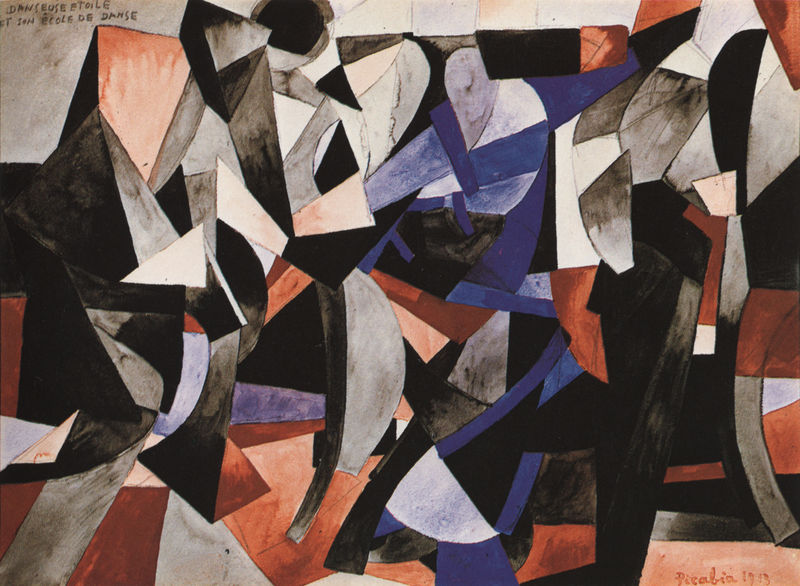
Titel: Stella ballerina e la sua scuola di ballo
Künstler: Francis Picabia
Standort: New York (New York)
Institution: The Metropolitan Museum of Art
Schlagwörter: blau, hand, kampf, kopf, mann, weiß, aquarell, dreieck, kubismus, kubistisch, menschen, bewegung, braun, bunt, frankreich, grau, männer, schwarz, rot, expressionismus, fest, malerei, tanz, feier, gesichter, arme, mensch, signatur, öl, figur, person, tanzen, rosa, zart, rund, beine, farbig, schrift, bogen, schule, tanzschule, abstrakt, farben, fläche, flächen, formen, signiert, füsse, figuren, fliessen, inschrift, bögen, futurismus, fuss, eckig, form, titel, durcheinander, lauf, leinwand, bauhaus, ecken, geometrisch, tanzende, stark, dreiecke, kanten, geometrie, tänzer, rundungen, schwaz, dreidimensional, laufende, irreal, splitter, picabia, francis, fragmentiert